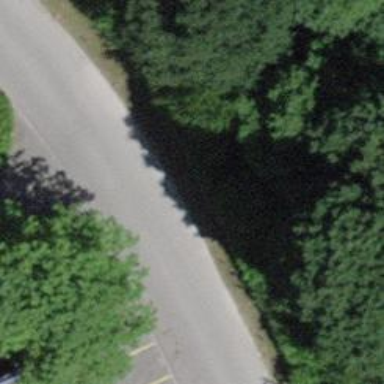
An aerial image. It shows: Unclassified road with asphalt surface.